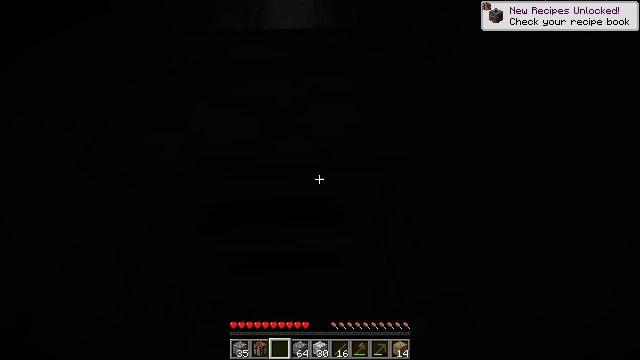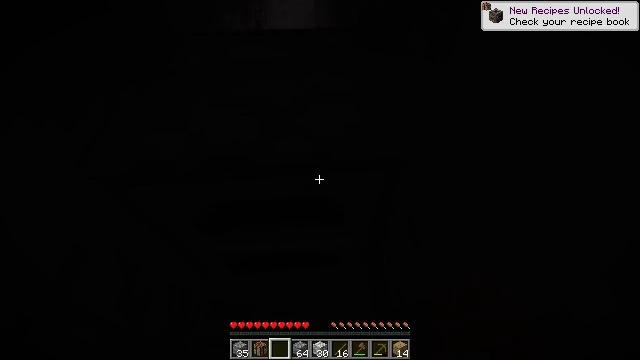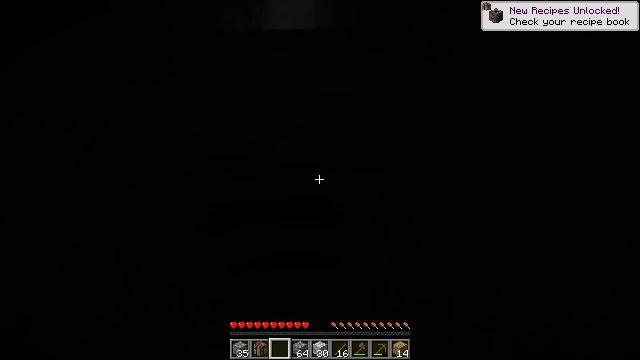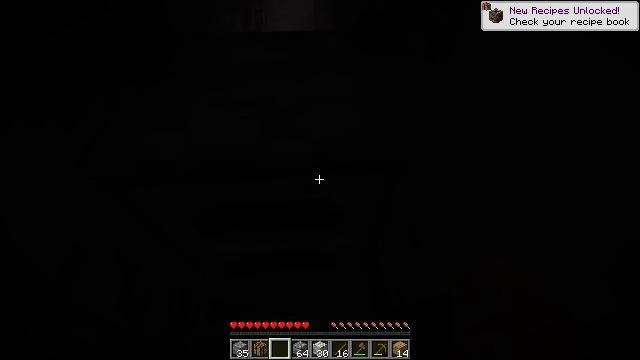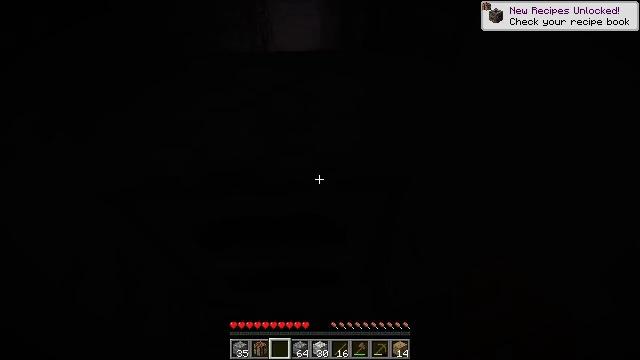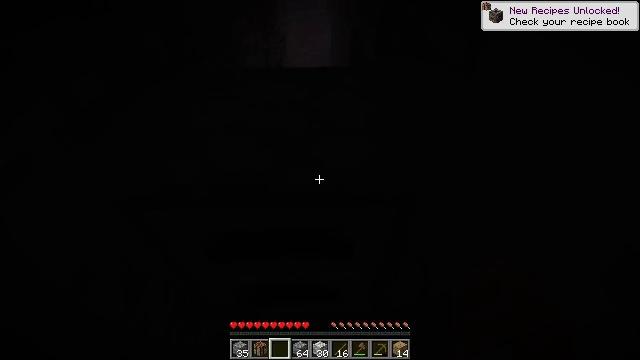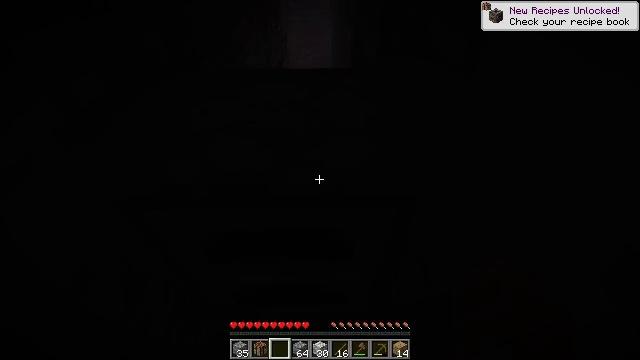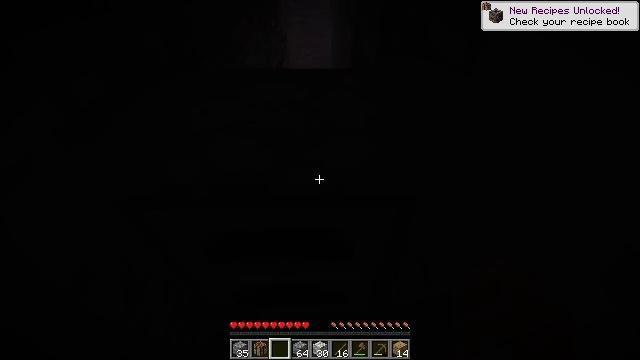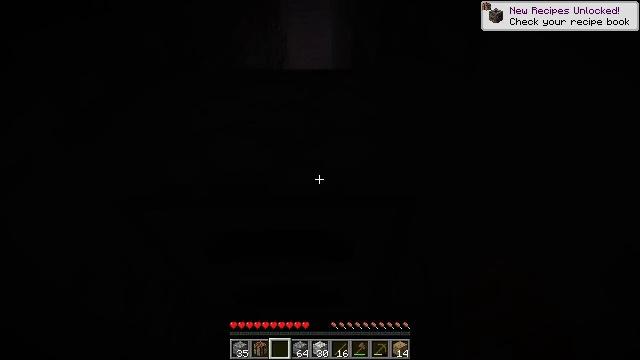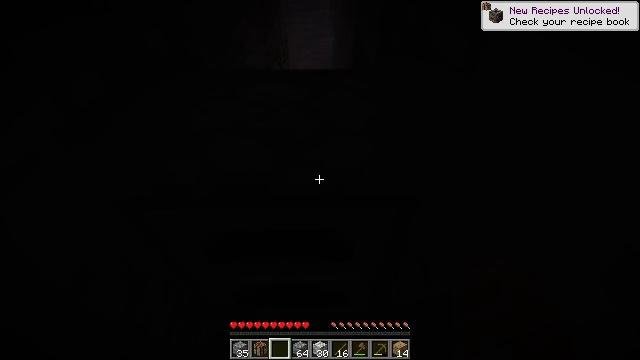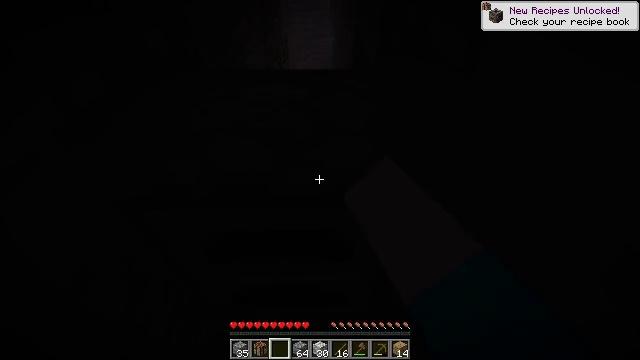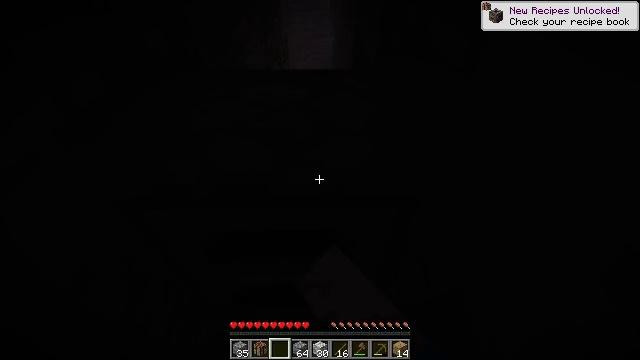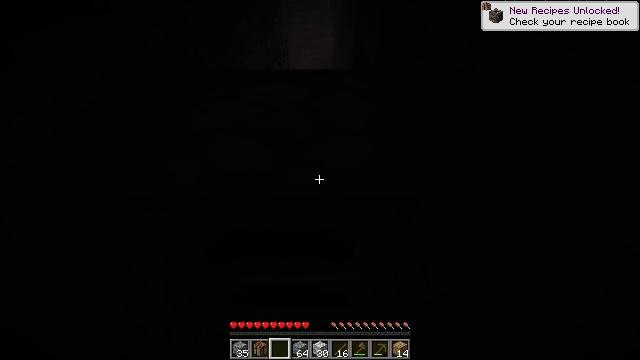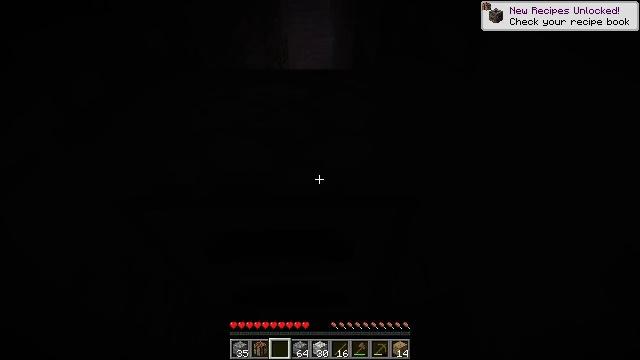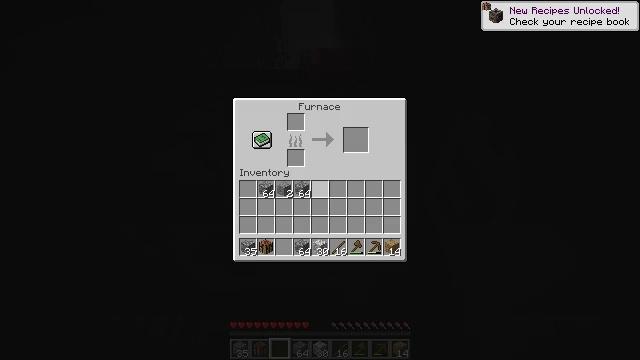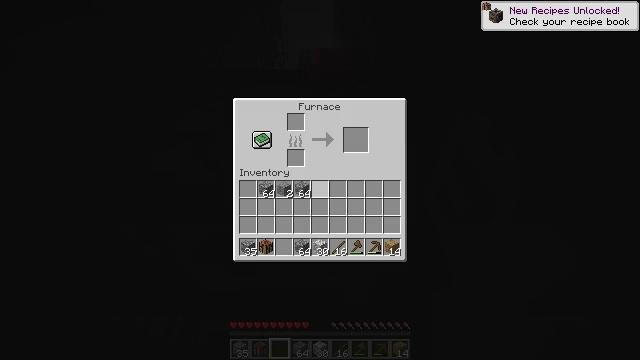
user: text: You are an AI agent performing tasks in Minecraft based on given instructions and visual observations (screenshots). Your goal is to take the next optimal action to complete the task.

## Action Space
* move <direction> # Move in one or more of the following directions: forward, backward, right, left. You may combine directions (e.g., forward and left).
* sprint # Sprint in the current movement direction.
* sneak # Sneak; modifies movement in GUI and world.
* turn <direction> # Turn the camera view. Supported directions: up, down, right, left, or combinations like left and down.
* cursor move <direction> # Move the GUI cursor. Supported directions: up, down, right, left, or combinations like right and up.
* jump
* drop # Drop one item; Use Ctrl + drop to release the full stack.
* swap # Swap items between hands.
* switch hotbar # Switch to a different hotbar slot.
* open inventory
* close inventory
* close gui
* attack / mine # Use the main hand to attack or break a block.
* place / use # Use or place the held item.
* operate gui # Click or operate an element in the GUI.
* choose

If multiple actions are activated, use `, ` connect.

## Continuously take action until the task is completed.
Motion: motion action
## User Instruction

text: Mine the furnace to collect it.
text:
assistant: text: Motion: no_op
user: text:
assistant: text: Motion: no_op
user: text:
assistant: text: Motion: no_op
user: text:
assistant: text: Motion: turn left and up
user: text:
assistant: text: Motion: turn left and up
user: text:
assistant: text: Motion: no_op
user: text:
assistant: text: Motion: no_op
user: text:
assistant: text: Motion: no_op
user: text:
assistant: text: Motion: use / place
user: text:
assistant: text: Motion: use / place
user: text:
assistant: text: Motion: use / place
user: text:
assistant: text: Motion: use / place
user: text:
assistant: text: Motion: no_op
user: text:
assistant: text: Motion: open gui
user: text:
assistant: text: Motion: no_op
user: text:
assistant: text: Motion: no_op
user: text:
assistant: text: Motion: no_op
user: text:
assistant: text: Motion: no_op
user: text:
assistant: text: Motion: no_op
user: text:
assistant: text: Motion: no_op
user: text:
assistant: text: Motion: no_op
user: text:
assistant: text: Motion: no_op
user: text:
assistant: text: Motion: cursor move left
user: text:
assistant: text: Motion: cursor move left
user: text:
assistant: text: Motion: cursor move left
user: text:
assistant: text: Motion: no_op
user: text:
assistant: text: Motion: no_op
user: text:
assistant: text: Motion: no_op
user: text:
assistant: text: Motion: no_op
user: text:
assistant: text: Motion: no_op